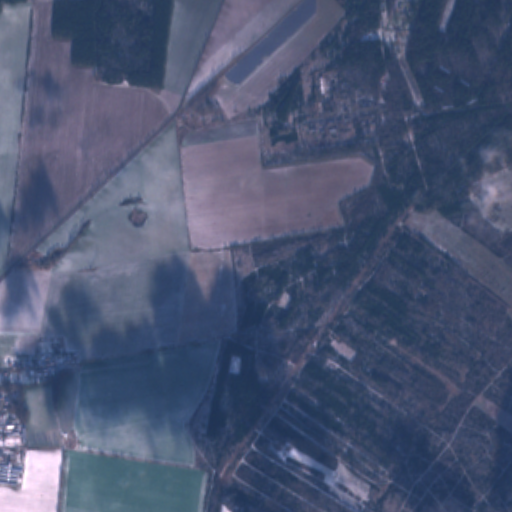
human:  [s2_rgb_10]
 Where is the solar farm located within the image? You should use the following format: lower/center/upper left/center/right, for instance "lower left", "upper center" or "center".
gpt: The solar farm is located in the upper center of the image.
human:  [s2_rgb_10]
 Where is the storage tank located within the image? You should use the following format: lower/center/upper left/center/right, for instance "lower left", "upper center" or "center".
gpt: The storage tank is located in the lower left of the image.
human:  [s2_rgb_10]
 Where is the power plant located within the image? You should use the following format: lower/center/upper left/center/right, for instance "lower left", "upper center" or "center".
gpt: There is no power plant in the image.